Question: I'd like to parse a string and make DOM tree out of it. I decided to use 'documentFragment' API and I did this so far:
'''
var htmlString ="Some really really complicated html string that only can be parsed by a real browser!";
var fragment = document.createDocumentFragment('div');
var tempDiv = document.createElement('div');
fragment.appendChild(tempDiv);
tempDiv.innerHTML = htmlString;
console.log(tempDiv);
'''
But the problem is that this script causes my browser (Chrome specifically) to send actual HTTP requests! what do I mean? take this as example:
'''
var htmlString ='<img src="somewhere/odd/on/the/internet" alt="alt?" />';
var fragment = document.createDocumentFragment('div');
var tempDiv = document.createElement('div');
fragment.appendChild(tempDiv);
tempDiv.innerHTML = htmlString;
console.log(tempDiv);
'''
Which leads to:

Is there any workarounds for this? or any other better idea to parse HTML-String?
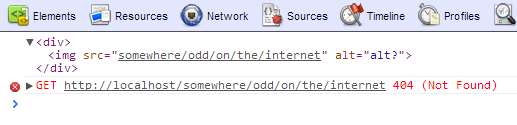
Answer: I've found answer of my question here on stackoverflow, <URL>. the answer consists of a piece of code which parses HTML using native browser functionality but in a semi-sandboxed environment which doesn't send HTTP requests. hope it helps others as well.